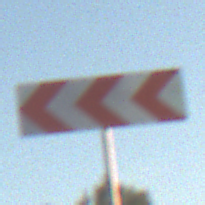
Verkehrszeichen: RichtungstafelnInKurvenGrossRechts
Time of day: SunriseSunset
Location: Outdoor (Nature)
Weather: PartlyCloudy
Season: NotSpecified
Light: Natural